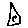
Label: triangle